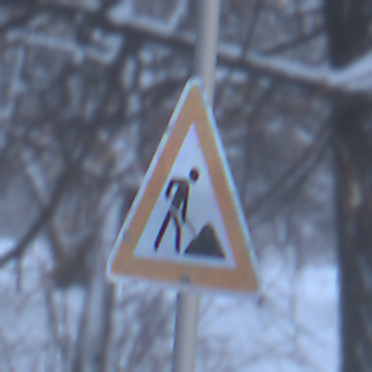
Verkehrszeichen: Arbeitsstelle
Umgebung: Outdoor, Nature
Tageszeit: Midday
Wetter: Overcast
Licht: Natural
Jahreszeit: Winter
Kontrast: LowContrast